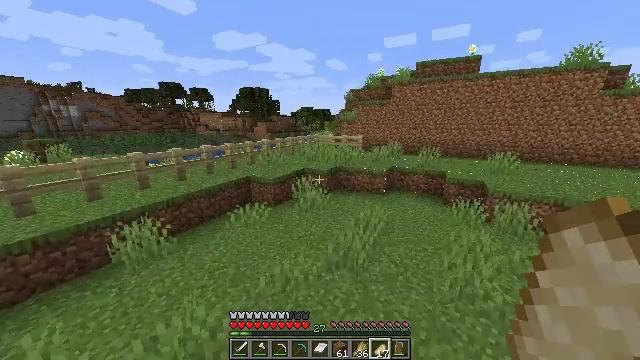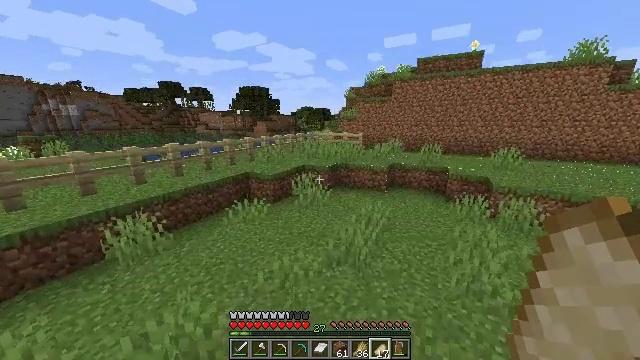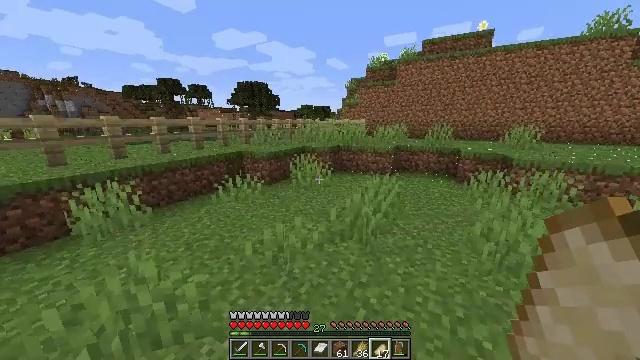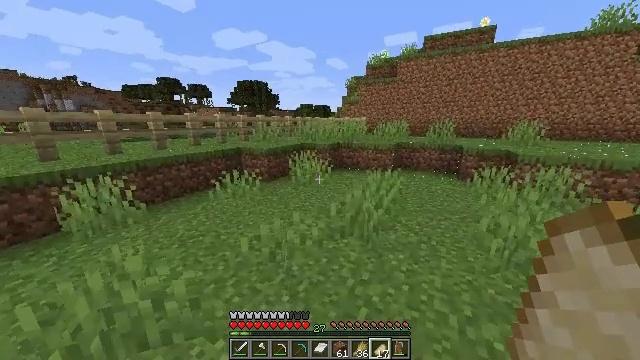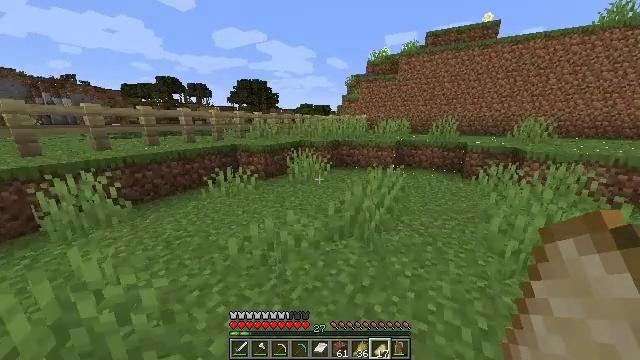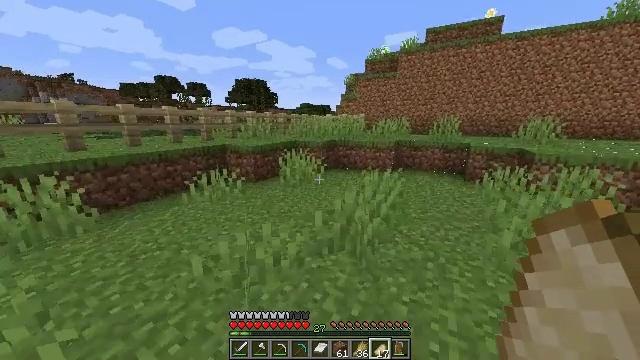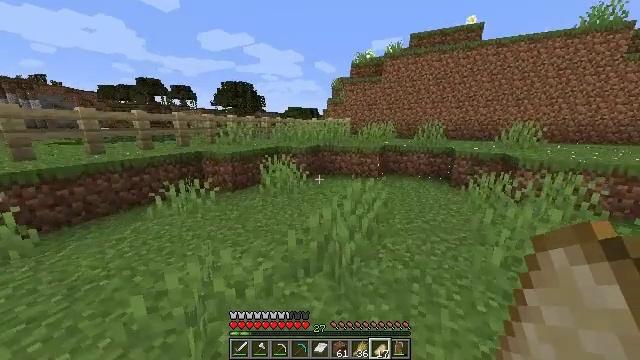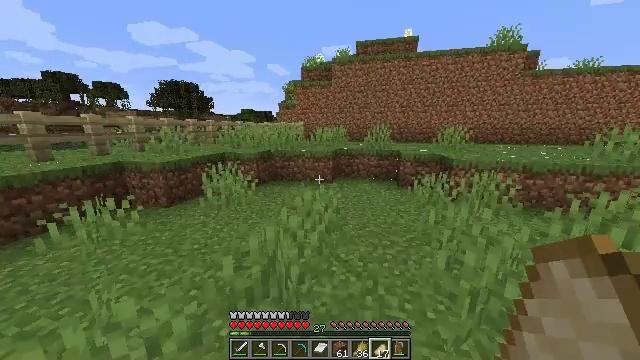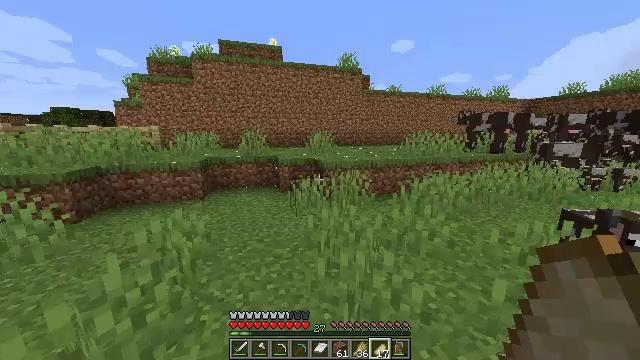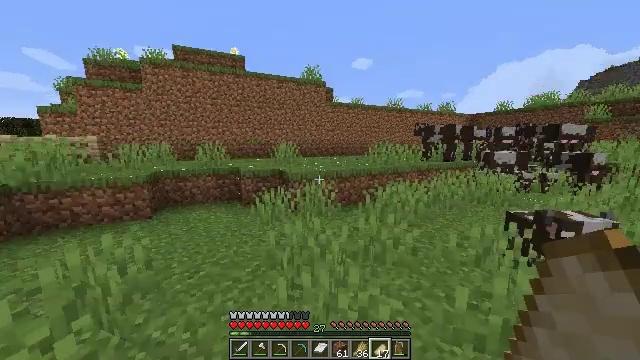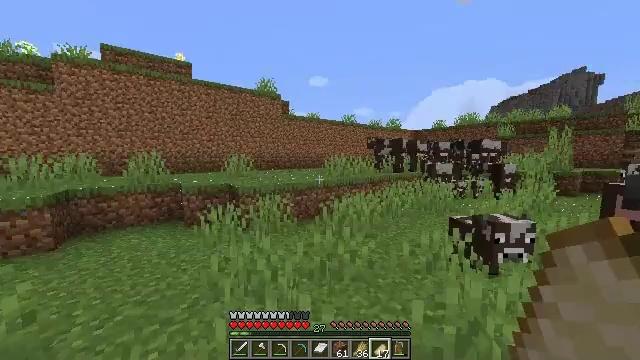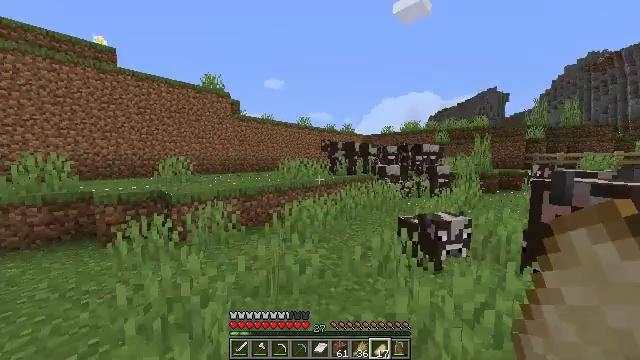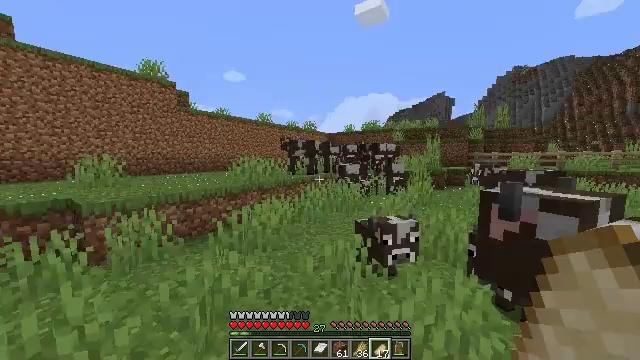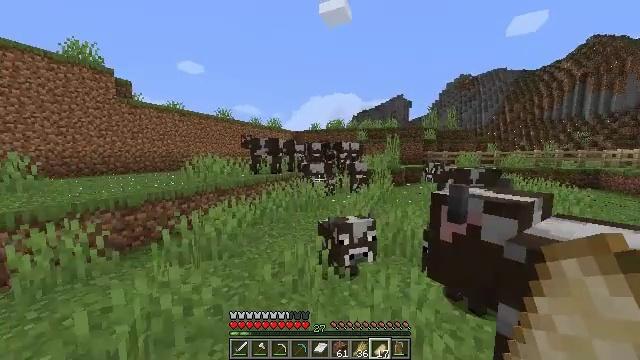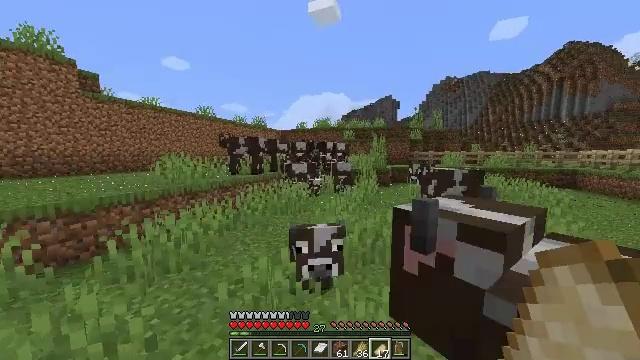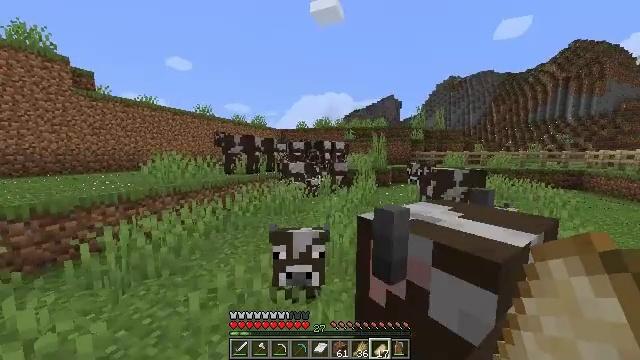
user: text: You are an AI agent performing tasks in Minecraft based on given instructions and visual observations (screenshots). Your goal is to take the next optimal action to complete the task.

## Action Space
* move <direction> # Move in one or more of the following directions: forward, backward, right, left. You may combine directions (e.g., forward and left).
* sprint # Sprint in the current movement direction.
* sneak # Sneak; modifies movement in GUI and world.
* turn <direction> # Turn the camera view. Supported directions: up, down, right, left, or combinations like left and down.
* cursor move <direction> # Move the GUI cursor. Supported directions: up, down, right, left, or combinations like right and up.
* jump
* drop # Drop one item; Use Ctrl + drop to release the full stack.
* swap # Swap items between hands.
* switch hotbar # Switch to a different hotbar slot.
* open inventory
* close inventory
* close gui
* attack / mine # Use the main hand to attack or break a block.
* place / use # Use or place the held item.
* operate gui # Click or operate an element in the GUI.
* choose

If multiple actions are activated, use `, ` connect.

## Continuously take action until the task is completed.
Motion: motion action
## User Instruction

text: Break the birch fence.
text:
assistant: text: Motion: move forward and move right, sprint
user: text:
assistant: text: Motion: move forward and move right, sprint
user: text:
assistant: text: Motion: move forward and move right, sprint
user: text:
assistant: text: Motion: move forward and move right, sprint
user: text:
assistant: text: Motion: move forward and move right, sprint
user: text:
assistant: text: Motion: move forward and move right, sprint, turn right and up
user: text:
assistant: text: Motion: move forward and move right, sprint, turn right
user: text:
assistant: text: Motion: move forward and move right, sprint, turn right and up
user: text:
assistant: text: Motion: move forward and move right, sprint, turn right and up
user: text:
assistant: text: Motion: move forward and move right, sprint, turn right and up
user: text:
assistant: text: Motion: move forward and move right, sprint, turn right
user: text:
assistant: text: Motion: move forward and move right, sprint, turn right
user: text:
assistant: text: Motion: move forward and move right, sprint, turn right
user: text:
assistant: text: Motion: move forward and move right, sprint, turn right
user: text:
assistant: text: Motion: move forward and move right, sprint
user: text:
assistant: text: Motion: move forward and move right, sprint
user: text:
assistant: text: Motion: move forward, sprint
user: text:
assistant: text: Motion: move forward, sprint
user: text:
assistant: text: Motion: move forward, sprint
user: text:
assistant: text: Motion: move forward, sprint, turn right
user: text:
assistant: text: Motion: move forward, sprint, turn right and down
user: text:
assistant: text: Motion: move forward, sprint, turn right and down
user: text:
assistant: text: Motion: move forward, sprint, turn right
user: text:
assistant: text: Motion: move forward, sprint
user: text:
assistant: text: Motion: move forward, sprint
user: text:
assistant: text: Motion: move forward, sprint
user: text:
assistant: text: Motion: move forward, sprint
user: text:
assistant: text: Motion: move forward, sprint
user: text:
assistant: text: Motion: move forward, sprint
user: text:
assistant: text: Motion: move forward, sprint, turn right